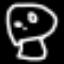
Label: mushroom